Question: I know this question has been answered before, many times, but my use case seems to be just different enough from all of them that I can't quite figure it out.
### My Problem
I have a scroll view that is not the same size as its superview. The scroll view has 1 subview that is the same size as it, but it needs to be able to be pinch-zoomed.
### Attempted Tutorials:
(1) - <URL> - This is done only with code and the examples show only full screen scroll views.
(2) - <URL> - This was a really well written article but I could not get it to work for me. I think it's due to the fact that her scroll view is full screen.
(3) - <URL> - Another full screen scroll view
... and lots other tutorials that were very similar to these
### My requirements
- - -
I don't think that the size of the scroll view should impact anything, but it appears to.
### What I have tried
As all the tutorials above recommended, I have only a single subview of the scroll view and have aptly named it "Content View".
-
Here is a picture of my constraints:

As you can see, I have an equal width set up from the "Grid" (Zoomable view) to the view controller's view. I've also tried adding an equal width of the content view and the VC's view.
### My question
I know I can get this to work with an explicit width and height, but I know I should be able to get it by setting the width equal to the view's width and height equal to the view's width as well (AKA 1:1 aspect ratio). How can I achieve this?
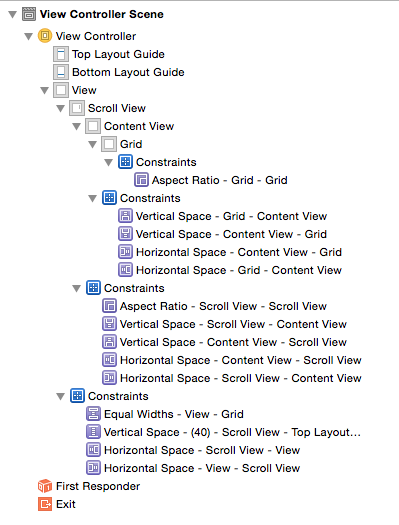
Answer: I think I ran into the same problem in the past. What I end up doing was adding a "container" view and use it to set up my width and height equality constraints instead of the view controller's view.

This setup will produce what you want I think: a scrollview with 1 subview that can be pinch-zoomed in the view controller's view (grey in the screenshot) but with a top margin of 40pt.